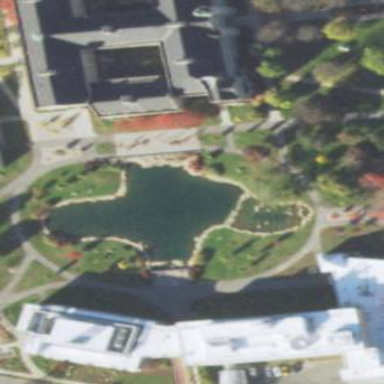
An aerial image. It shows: Serene pond surrounded by nature.